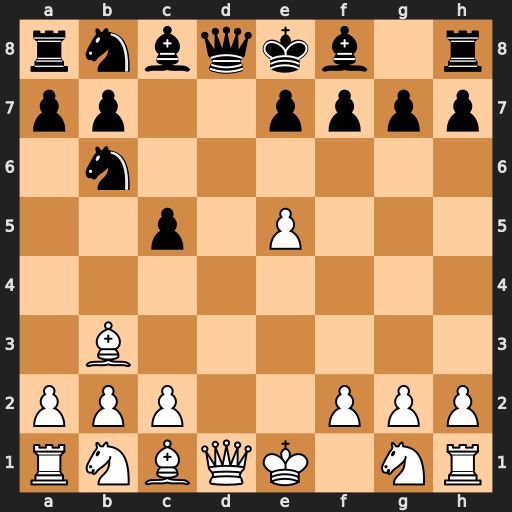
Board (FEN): rnbqkb1r/pp2pppp/1n6/2p1P3/8/1B6/PPP2PPP/RNBQK1NR
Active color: w
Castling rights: KQkq
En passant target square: -
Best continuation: Bxf7+ Kxf7 Qxd8